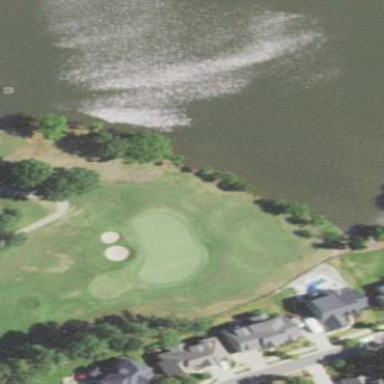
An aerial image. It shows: Area of rough grass used for golf.